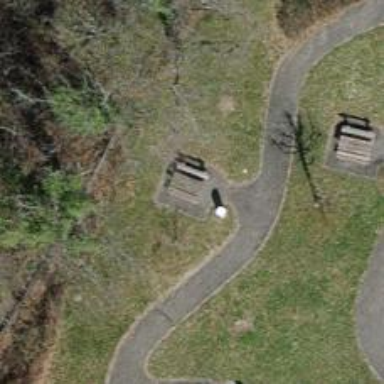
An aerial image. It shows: Picnic table located in leisure land area.